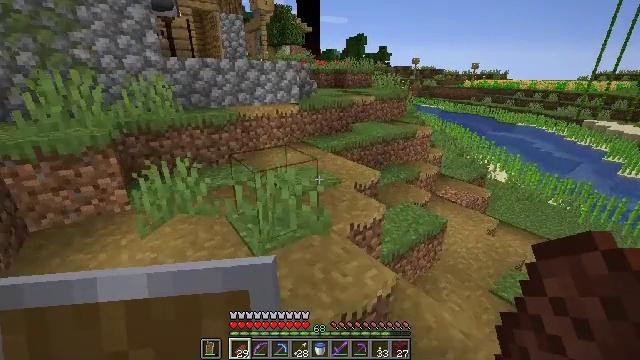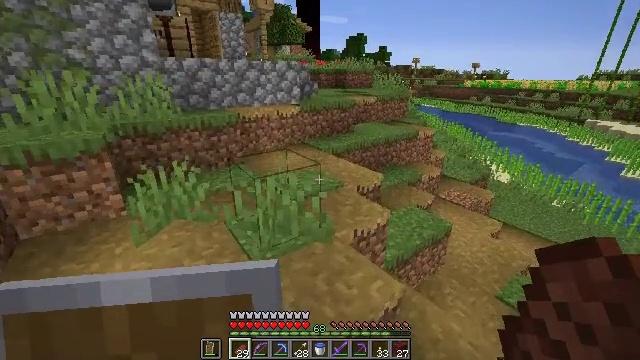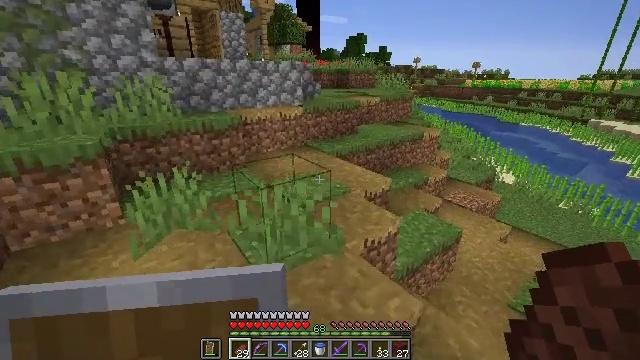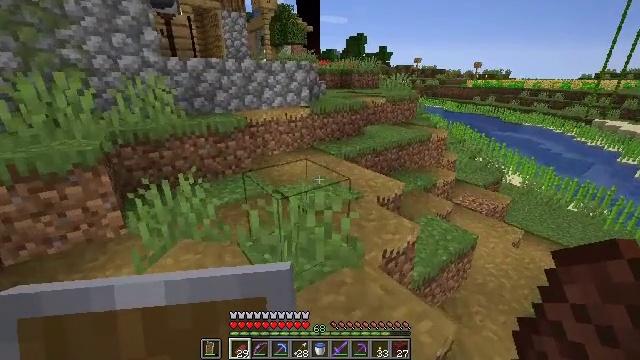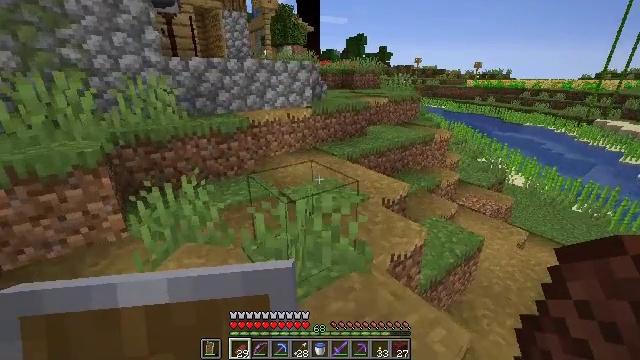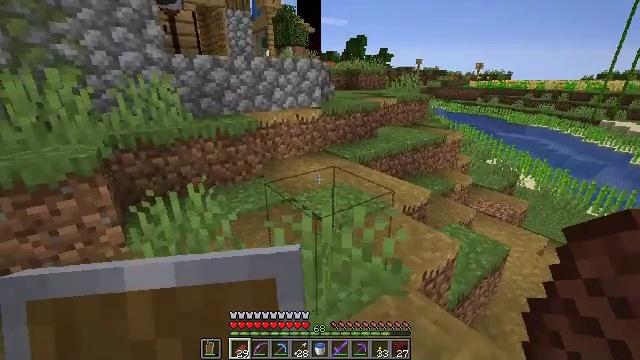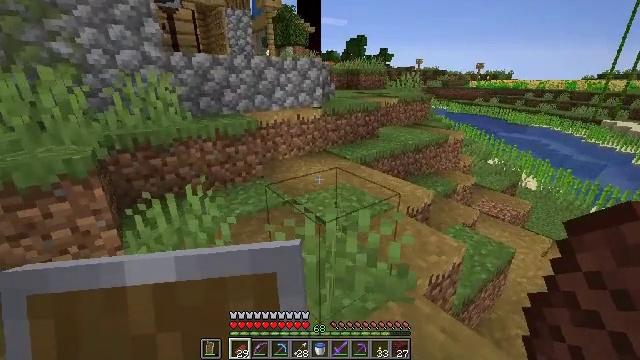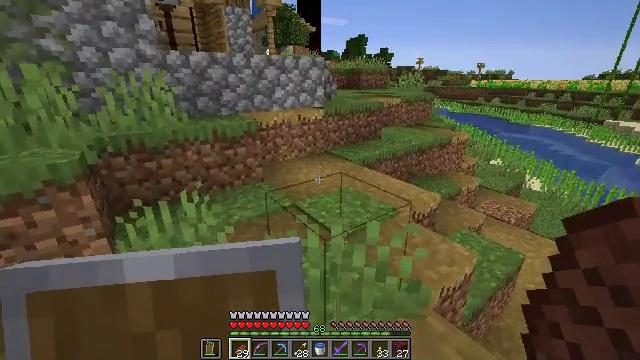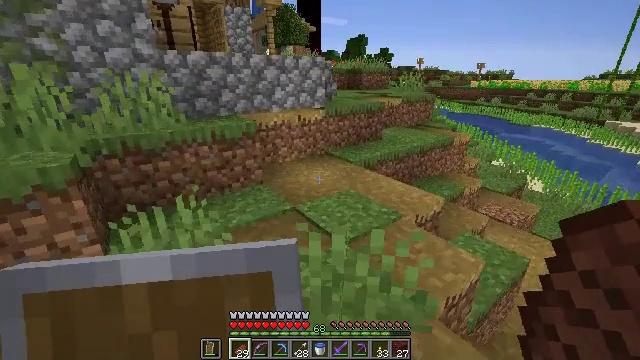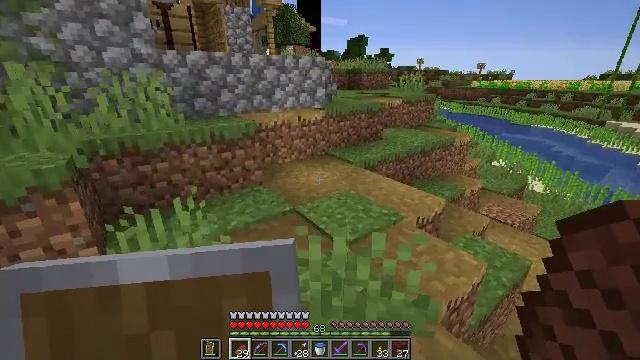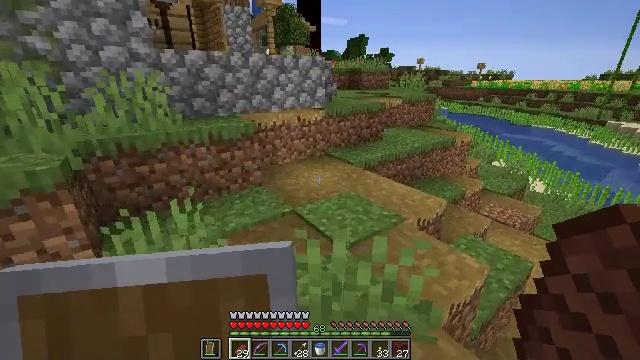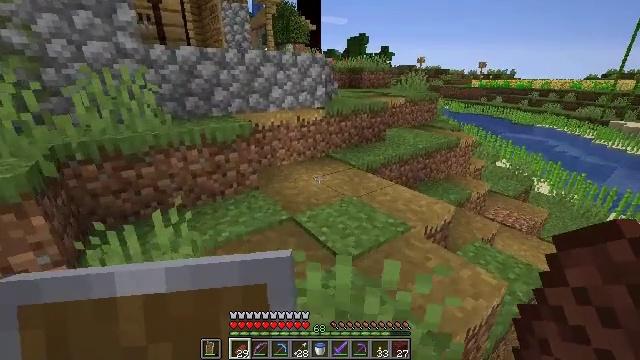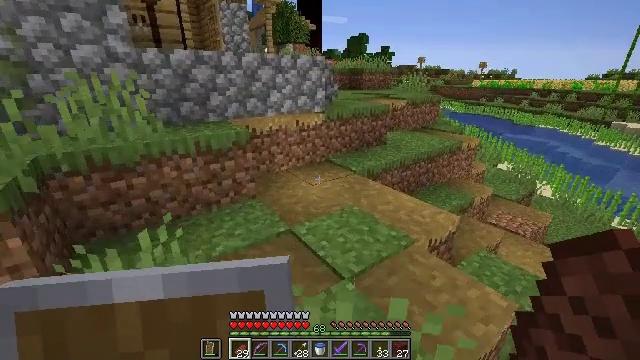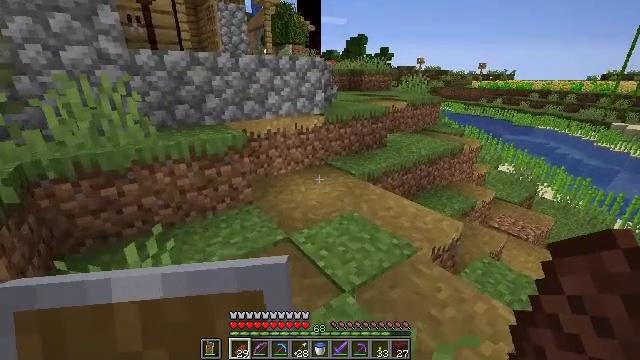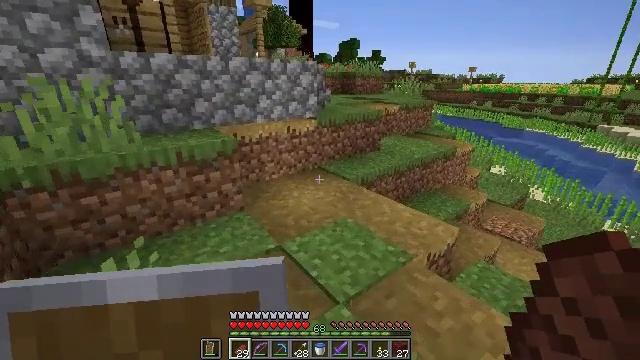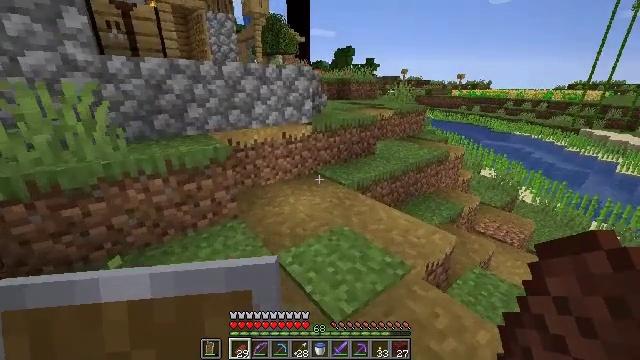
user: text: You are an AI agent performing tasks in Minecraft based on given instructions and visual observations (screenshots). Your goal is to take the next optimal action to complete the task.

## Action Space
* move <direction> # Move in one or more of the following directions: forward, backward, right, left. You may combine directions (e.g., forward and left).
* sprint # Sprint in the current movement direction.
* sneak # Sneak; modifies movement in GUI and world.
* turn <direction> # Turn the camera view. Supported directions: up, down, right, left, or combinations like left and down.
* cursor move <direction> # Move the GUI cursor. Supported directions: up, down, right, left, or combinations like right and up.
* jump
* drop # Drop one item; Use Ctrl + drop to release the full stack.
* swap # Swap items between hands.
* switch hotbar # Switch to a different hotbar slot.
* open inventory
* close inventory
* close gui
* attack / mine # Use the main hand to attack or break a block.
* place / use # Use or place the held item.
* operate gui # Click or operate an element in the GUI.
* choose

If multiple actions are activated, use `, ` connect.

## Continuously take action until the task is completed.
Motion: motion action
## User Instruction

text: Attack the pumpkin to gather it.
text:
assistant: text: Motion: move forward and move left
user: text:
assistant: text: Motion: move forward and move left
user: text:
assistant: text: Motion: move forward and move left
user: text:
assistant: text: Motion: move forward and move left
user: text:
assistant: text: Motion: move forward
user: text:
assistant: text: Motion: move forward
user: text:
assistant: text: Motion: no_op
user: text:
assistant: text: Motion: no_op
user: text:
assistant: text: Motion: no_op
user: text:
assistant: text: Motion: move forward
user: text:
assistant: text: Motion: move forward
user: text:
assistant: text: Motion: move forward
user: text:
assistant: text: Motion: no_op
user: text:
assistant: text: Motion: move forward, turn right
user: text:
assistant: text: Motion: move forward
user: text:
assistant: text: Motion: move forward
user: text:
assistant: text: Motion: move forward
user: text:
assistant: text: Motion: move forward
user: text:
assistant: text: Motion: move forward
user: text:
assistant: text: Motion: move forward
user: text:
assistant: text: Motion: move forward, turn right
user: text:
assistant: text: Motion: move forward, turn right
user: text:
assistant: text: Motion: move forward, turn right
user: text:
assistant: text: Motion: move forward, turn right
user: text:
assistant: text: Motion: move forward, turn right
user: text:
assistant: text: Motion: move forward, turn right
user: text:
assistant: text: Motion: move forward
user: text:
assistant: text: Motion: move forward
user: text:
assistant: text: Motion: move forward
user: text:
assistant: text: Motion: move forward, jump